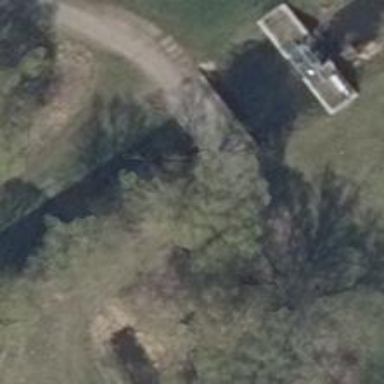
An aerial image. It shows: Track road on concrete bridge with grade2 tracktype.